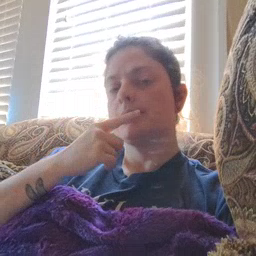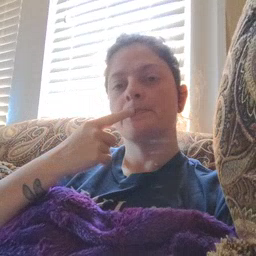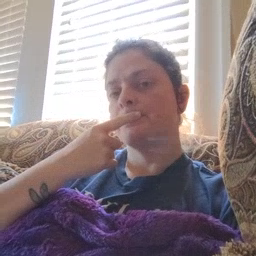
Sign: lips